Question: 'container'div has two images, I make them display left and right:
'''
.container {
background-image: url('img/left.png'),url('img/right.png');
background-position: left,130px;
overflow: visible;//this line doesn't work
}
'''
currently, right.png is out of the right boundary of the 'container' div and is hidden behind another named div2 which is at the right side of the 'container' div.
How to make right.png image display on top of div2?
see below structure:
[left.png------ 'I am container div'--------- ][right.png-----I am div2 -------]
for some reason, it is not possible to change the css of div2, so I am wondering if it is possible to set some attribute inside 'container' div then right.png can show up.
see below I draw a picture: I set right.png 125px to show, ideally, it would cover the grey triangle.
1. Can not add padding to the container, can not change position of div2 (because there are other menus share this part, whole part of container div would turn grey if other menu was clicked.)

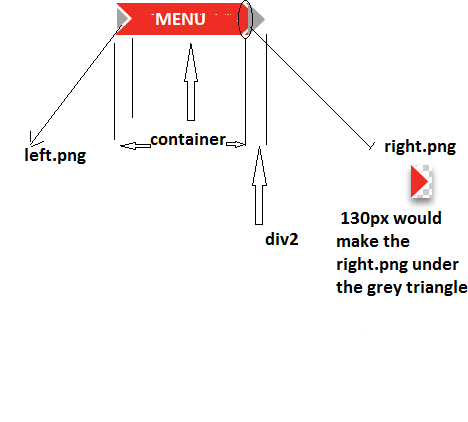
Answer: Is div2 positioned absolute? If so, you can only place .container higher by positioning it absolute as well and setting the z-index higher than div2, or by placing .container after div2 in the DOM.